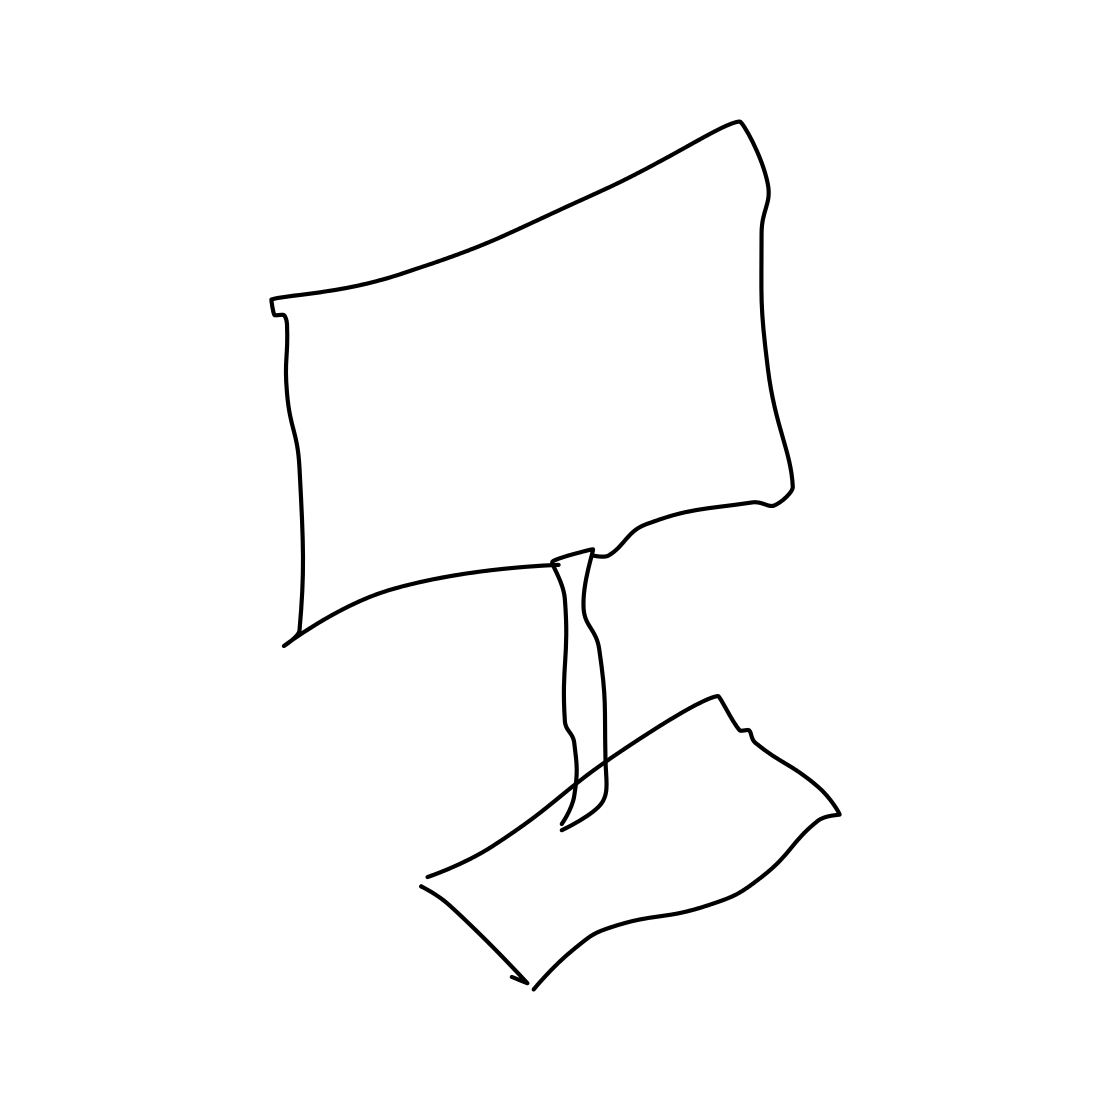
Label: computer monitor